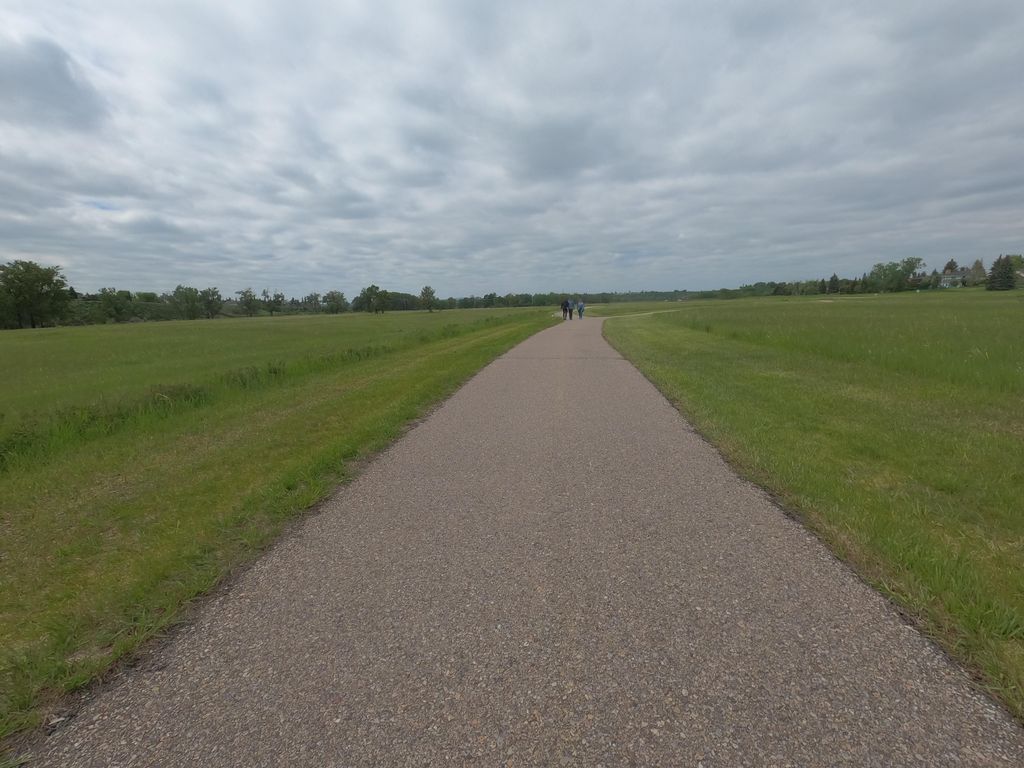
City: calgary